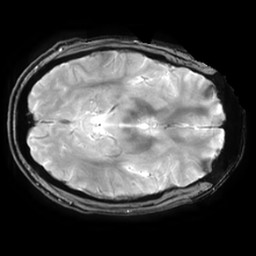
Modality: T2starw
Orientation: axial
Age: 37
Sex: male
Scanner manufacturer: ge
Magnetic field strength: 3 T
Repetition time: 0.65 s
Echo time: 0.02 s